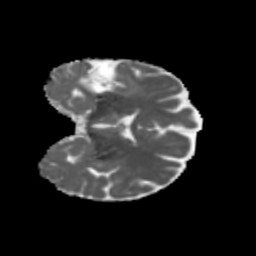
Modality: MD
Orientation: coronal
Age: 59
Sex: female
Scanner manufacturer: siemens
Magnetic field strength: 3 T
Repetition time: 5.47 s
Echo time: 0.0854 s